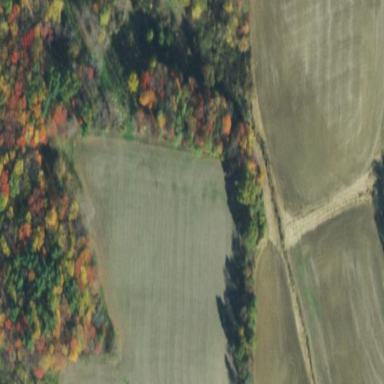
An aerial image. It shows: Serene woodland landscape.